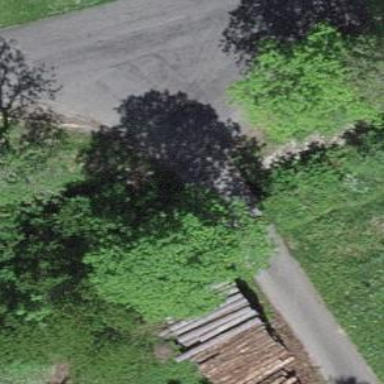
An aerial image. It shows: Track road with grade1 bridge.